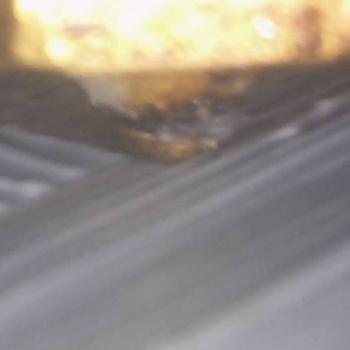
Flow rate: 224%